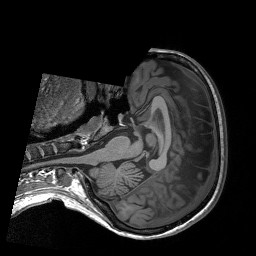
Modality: T1w
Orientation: axial
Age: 25
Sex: female
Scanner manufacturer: siemens
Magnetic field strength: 3 T
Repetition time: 1.9 s
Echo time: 0.00226 s